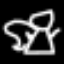
Label: angel